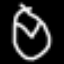
Label: clock